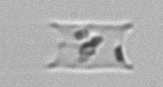
Label: Eucampia